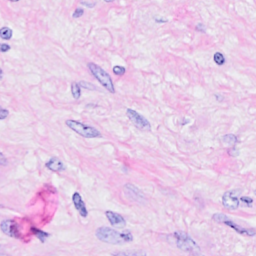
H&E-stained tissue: Breast